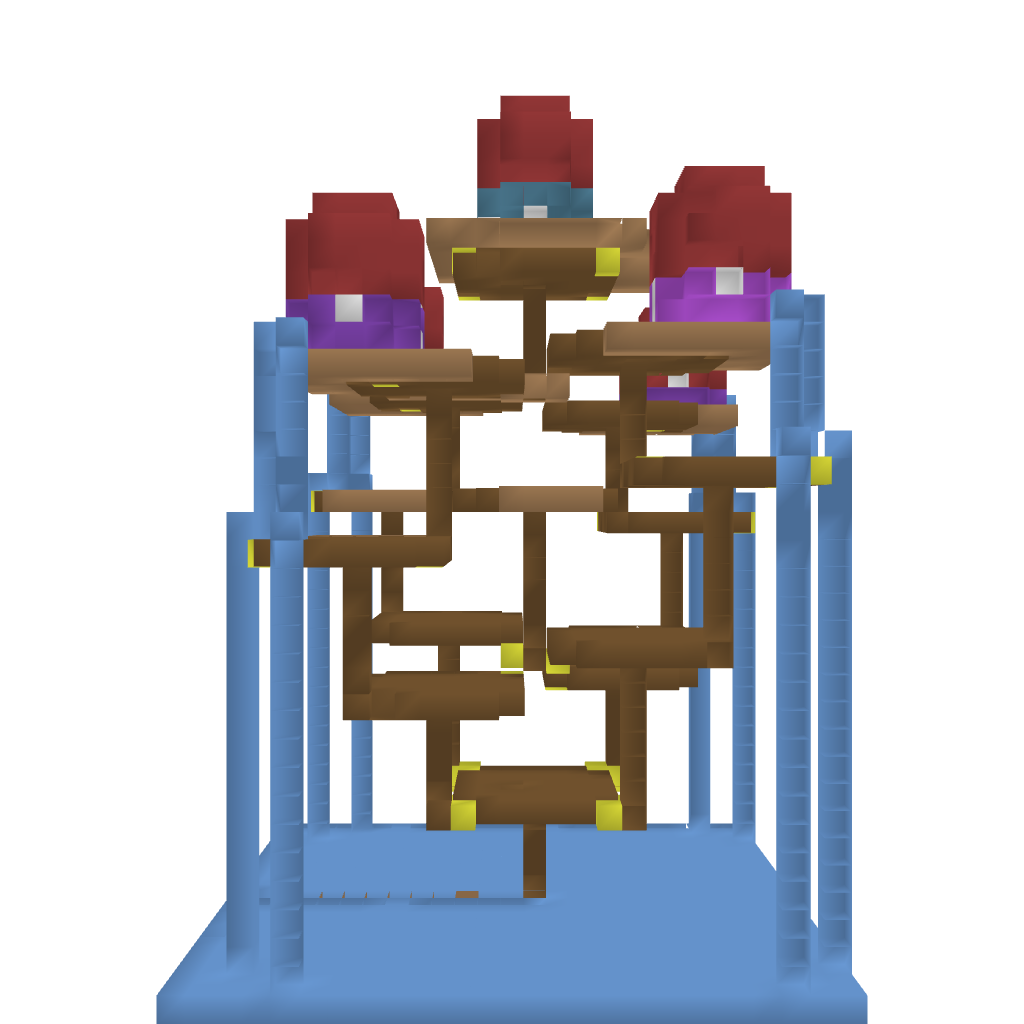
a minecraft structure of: Shroom Village bad low quality